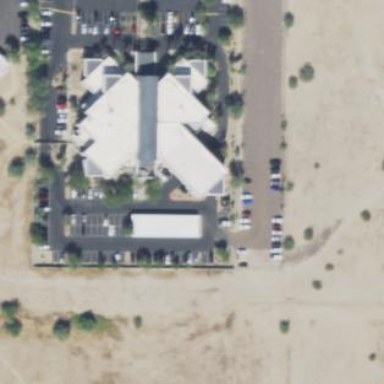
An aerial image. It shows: Clinic building offering healthcare services.